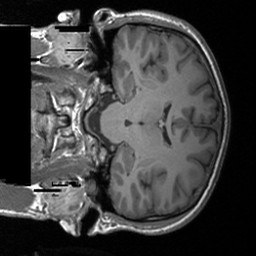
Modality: T1w
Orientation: coronal
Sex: male
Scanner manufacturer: siemens
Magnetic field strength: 3 T
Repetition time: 1.9 s
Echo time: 0.00226 s